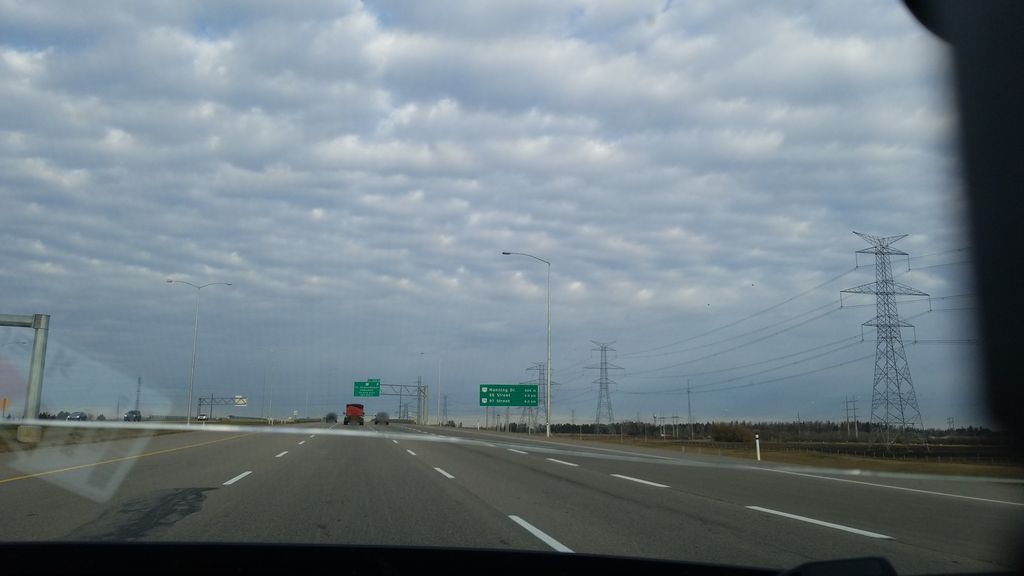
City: edmonton